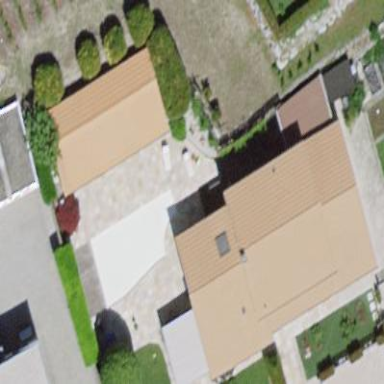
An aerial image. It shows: Detached building.